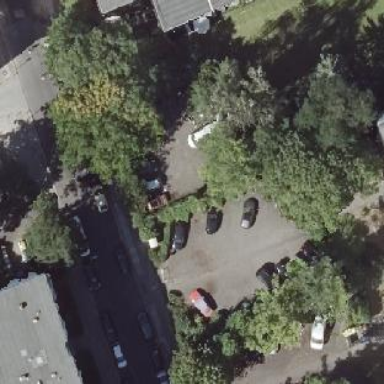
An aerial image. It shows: Parking available on the street side.